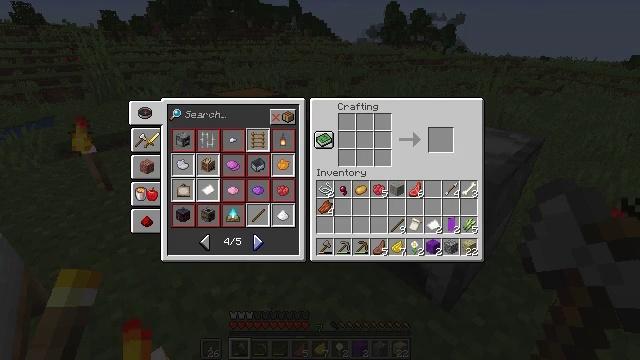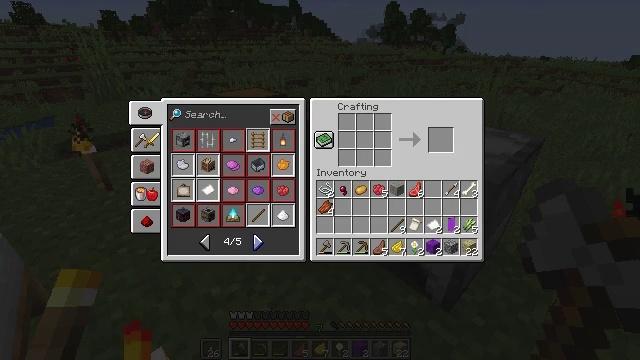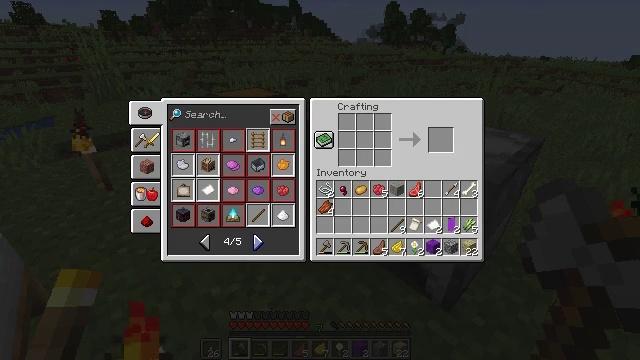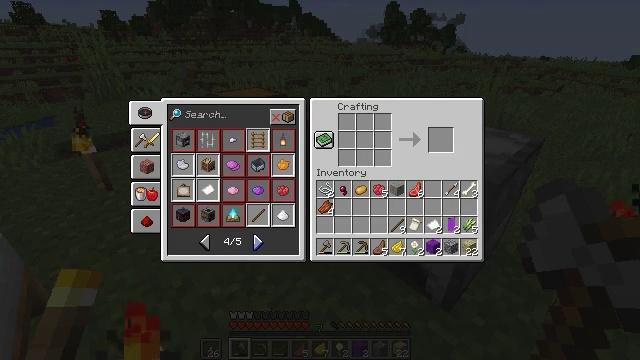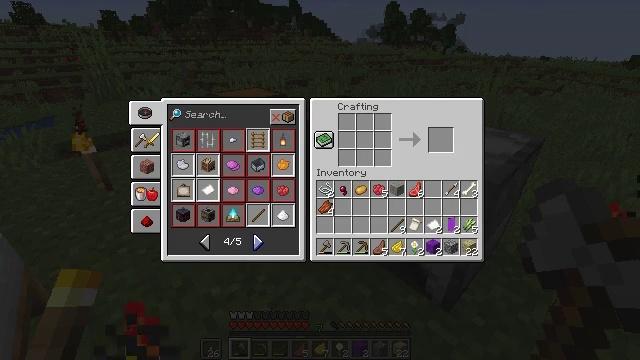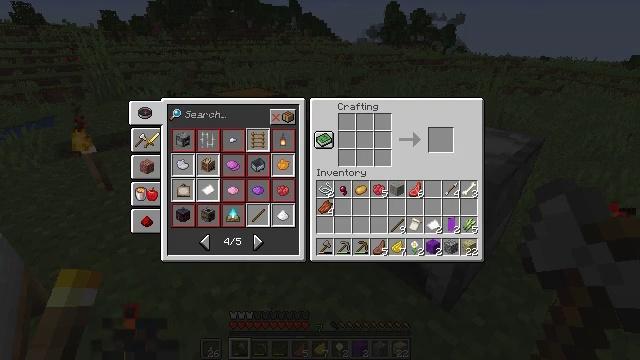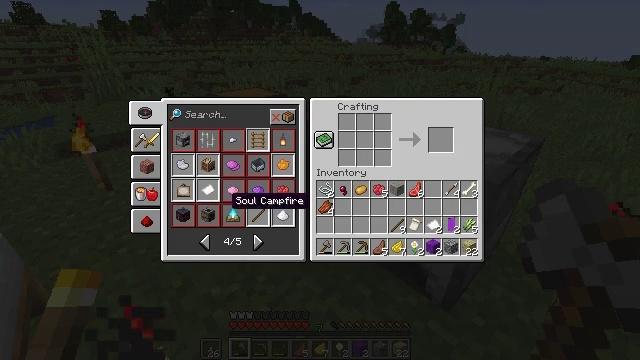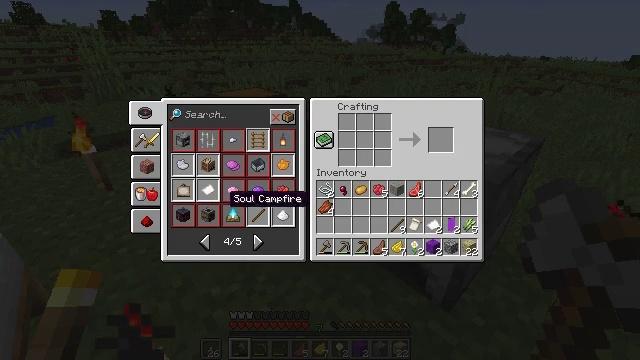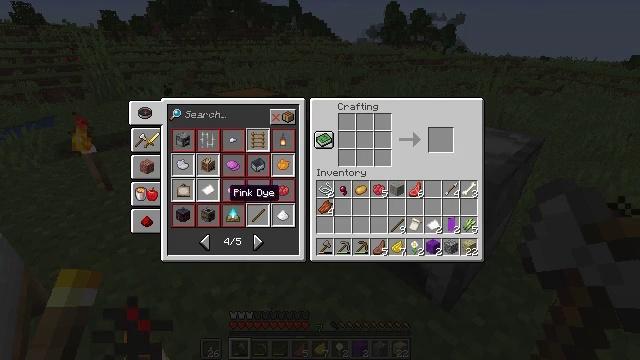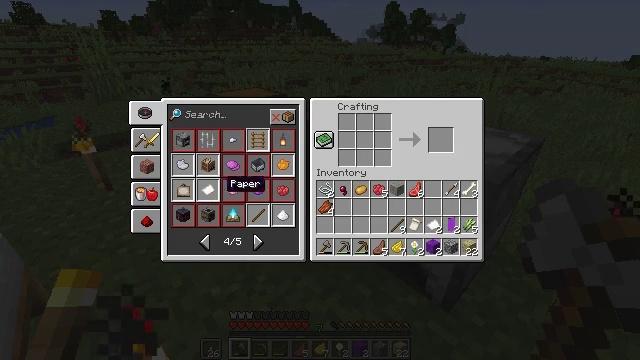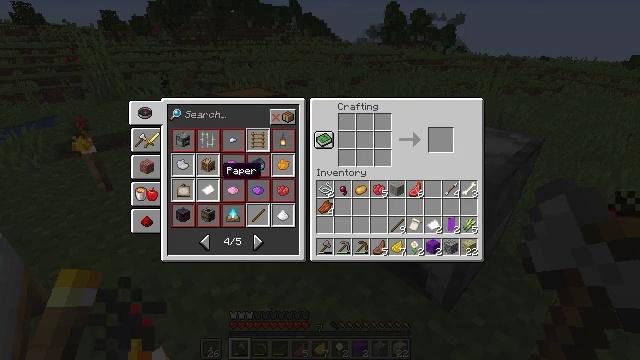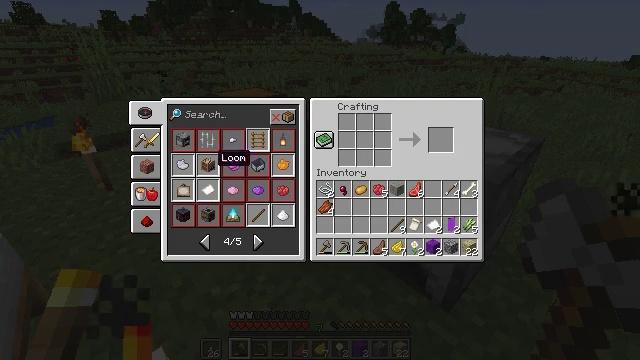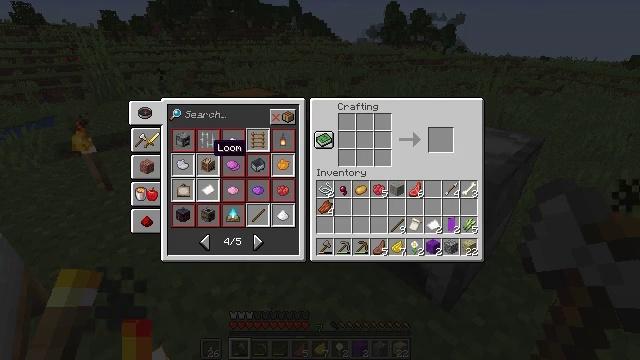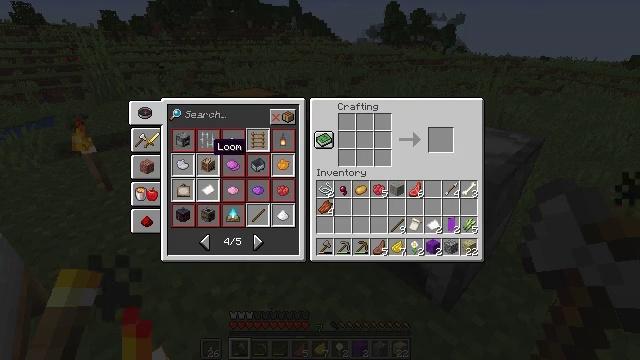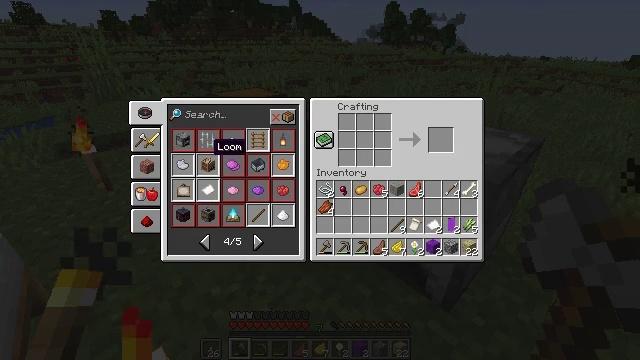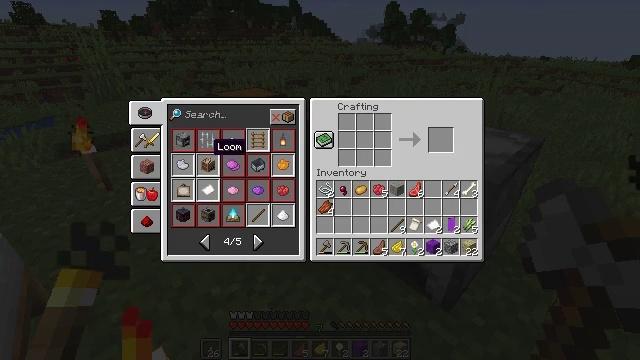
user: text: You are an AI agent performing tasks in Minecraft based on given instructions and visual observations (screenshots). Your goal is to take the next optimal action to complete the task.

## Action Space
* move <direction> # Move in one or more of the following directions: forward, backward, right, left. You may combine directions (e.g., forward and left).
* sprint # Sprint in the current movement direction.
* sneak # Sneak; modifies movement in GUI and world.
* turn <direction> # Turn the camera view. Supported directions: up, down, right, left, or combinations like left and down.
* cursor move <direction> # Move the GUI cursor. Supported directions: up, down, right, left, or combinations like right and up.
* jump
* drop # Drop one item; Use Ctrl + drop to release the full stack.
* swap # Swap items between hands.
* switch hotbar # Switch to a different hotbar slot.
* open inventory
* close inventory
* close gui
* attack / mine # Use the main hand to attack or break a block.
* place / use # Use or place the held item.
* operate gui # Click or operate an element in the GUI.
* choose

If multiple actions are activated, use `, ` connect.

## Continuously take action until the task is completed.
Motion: motion action
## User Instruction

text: Use wooden planks and string to make a loom.
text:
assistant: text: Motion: no_op
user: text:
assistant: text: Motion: no_op
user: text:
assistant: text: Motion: no_op
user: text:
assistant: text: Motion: no_op
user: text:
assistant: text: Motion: cursor move left and up
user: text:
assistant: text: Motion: cursor move left and up
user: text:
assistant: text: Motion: sneak
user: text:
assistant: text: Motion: sneak
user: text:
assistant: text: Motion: sneak, cursor move up
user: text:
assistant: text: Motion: sneak, cursor move up
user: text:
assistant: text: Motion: sneak, cursor move up
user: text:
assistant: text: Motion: sneak, cursor move up
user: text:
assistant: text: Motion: sneak
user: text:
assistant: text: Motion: sneak, operate gui
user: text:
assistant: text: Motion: sneak, operate gui
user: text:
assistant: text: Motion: sneak, operate gui
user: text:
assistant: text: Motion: sneak
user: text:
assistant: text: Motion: sneak, cursor move down
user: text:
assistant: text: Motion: sneak
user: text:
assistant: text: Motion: sneak
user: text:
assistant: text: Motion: sneak
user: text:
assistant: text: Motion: sneak
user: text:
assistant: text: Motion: sneak
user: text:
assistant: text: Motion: sneak
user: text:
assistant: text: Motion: sneak
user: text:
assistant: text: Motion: sneak
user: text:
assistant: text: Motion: sneak, cursor move right
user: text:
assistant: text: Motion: sneak, cursor move right and up
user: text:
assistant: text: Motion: sneak, cursor move right and up
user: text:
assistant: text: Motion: sneak, cursor move right